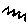
Label: zigzag